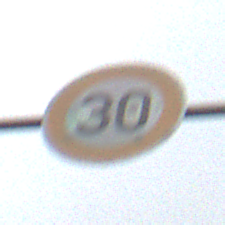
Verkehrszeichen: Geschwindigkeit30
Umgebung: Outdoor, Nature
Tageszeit: Midday
Wetter: Overcast
Licht: Natural
Jahreszeit: NotSpecified
Kontrast: LowContrast